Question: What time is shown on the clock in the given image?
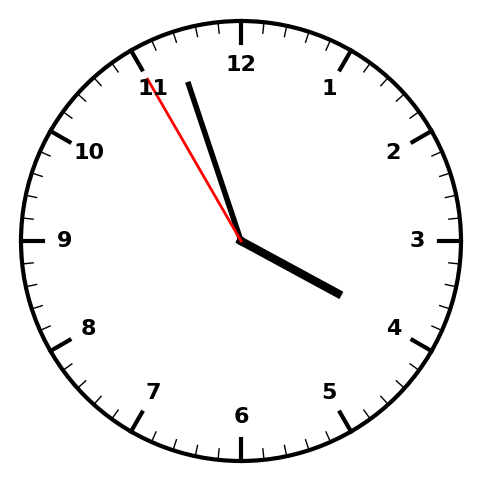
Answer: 03:56:55